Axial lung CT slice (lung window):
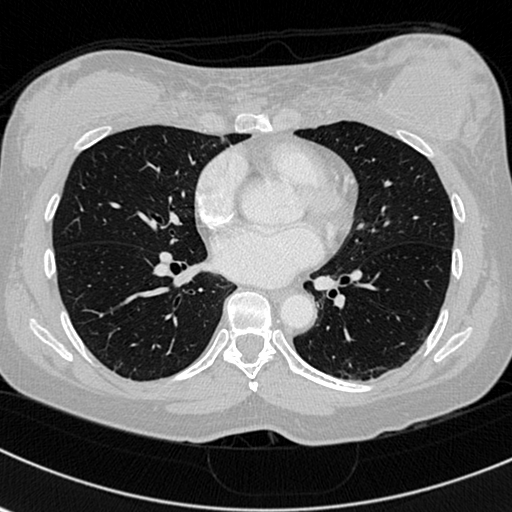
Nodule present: no